Field crop: maize
Growth stage: 2
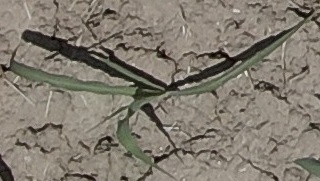
Species: sorghum